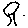
Label: tree